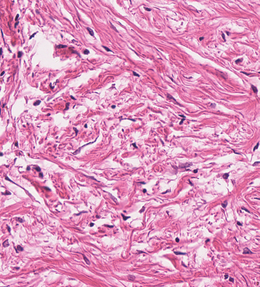
Tumor epithelial tissue: no
Tumor-associated stroma tissue: yes
Normal tissue: no